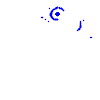
Particle: kaon